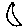
Label: moon